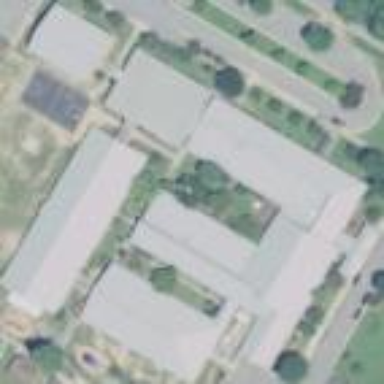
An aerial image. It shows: School building.